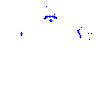
Particle: proton